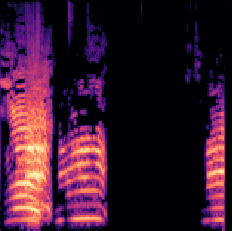
Sound class: Cow